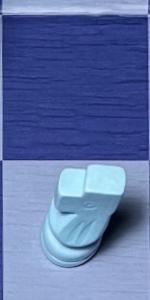
Label: Knight_White